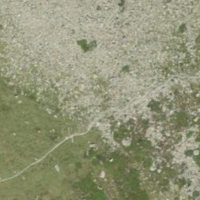
EUNIS habitat code: 23
Species observed at this site:
Euphorbia cyparissias